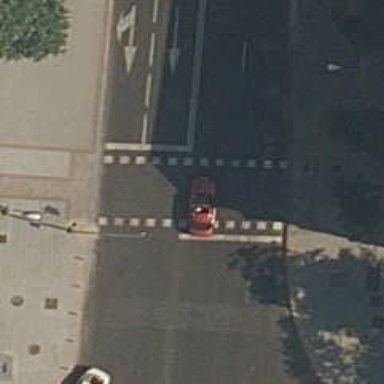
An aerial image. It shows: Zebra crossing with traffic signals. The crossing is marked by traffic lights.